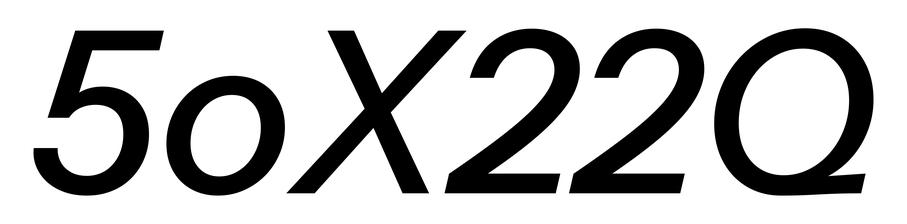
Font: InstrumentSans-Italic_Medium_Italic